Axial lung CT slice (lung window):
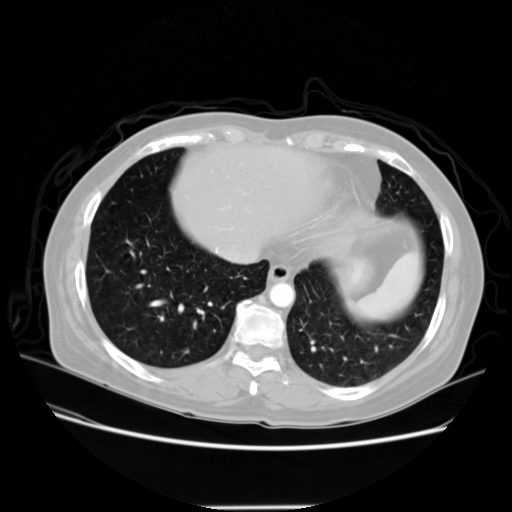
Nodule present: yes
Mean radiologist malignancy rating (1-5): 2.5